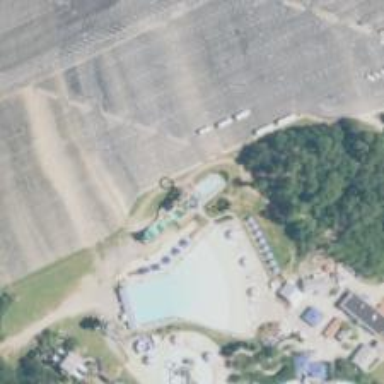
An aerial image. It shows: Water slide attraction.